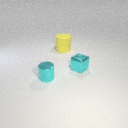
small cyan metal cube in front of large yellow rubber cylinder